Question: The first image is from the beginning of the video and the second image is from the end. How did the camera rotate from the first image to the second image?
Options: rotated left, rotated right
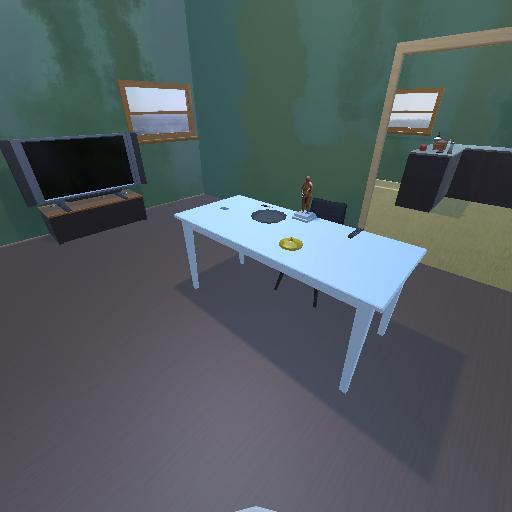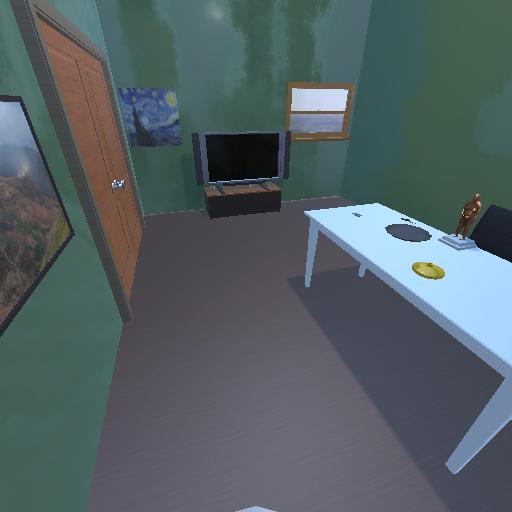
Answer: rotated left